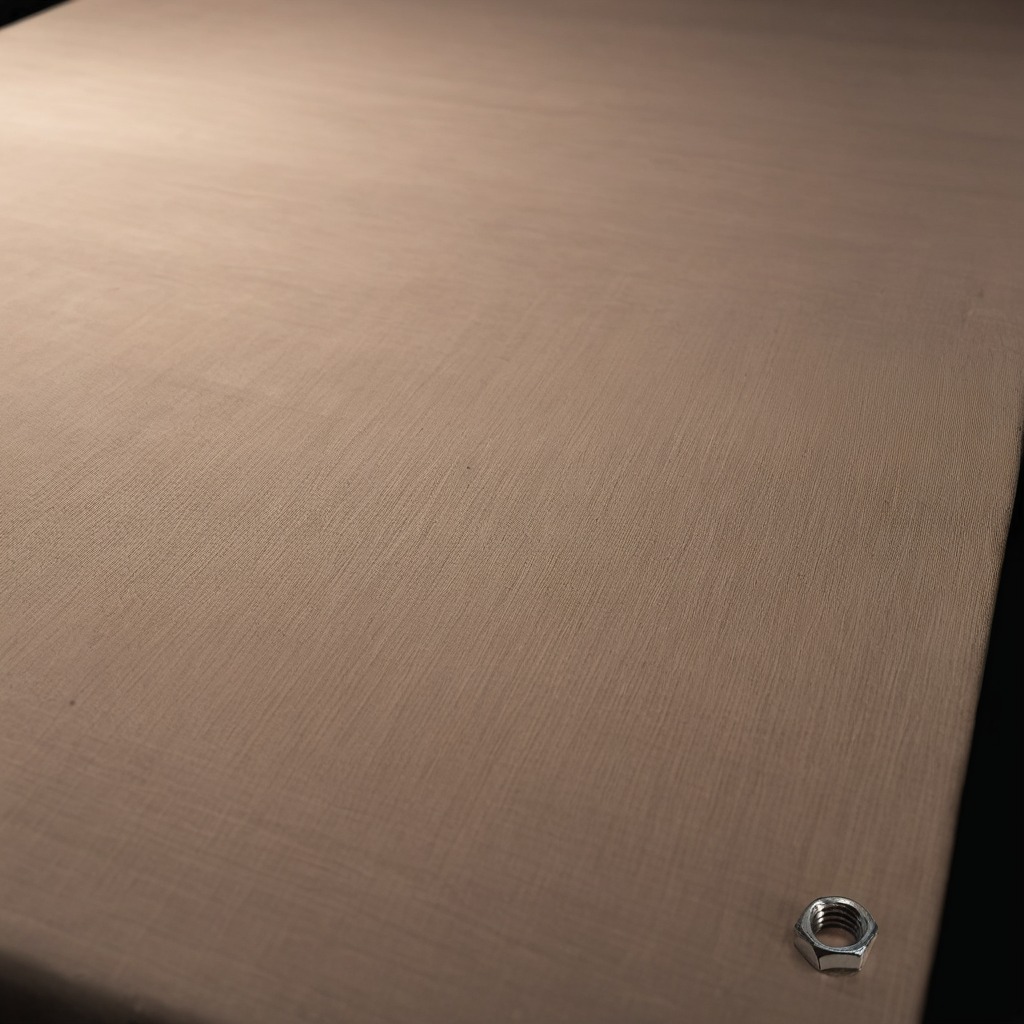
A metal nut is lying on the wooden table inside a workshop at night.